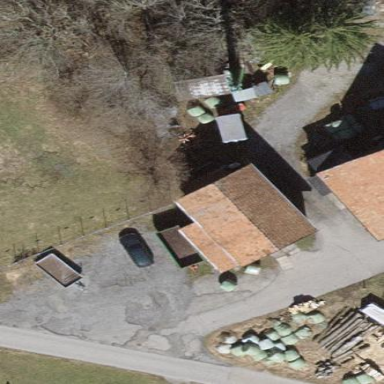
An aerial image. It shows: Farm auxiliary building.